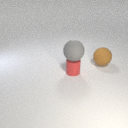
large gray rubber sphere above small red rubber cylinder